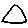
Label: triangle